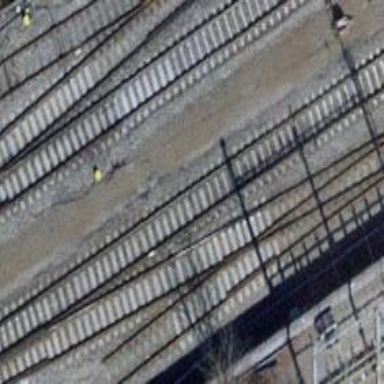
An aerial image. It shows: Single-track railway bridge with electrified contact line.